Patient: sex M, age 61
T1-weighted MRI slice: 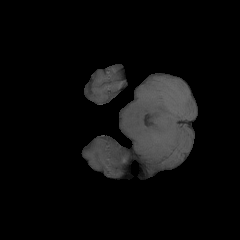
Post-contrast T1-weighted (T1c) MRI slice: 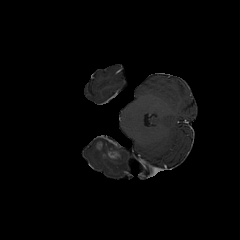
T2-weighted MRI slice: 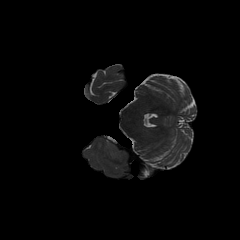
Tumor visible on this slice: yes
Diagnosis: Glioblastoma, IDH-wildtype
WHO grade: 4